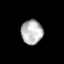
Tissue: prostate
Cell type: T cells
Senescence score: 0.3455
Nuclear area (px): 512
Mean DAPI intensity: 183.748